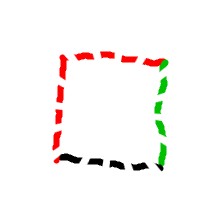
Shape: square